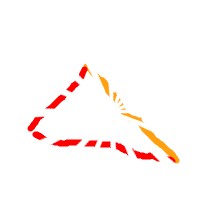
Shape: triangle